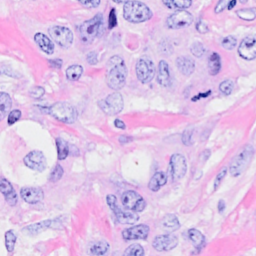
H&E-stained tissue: Breast